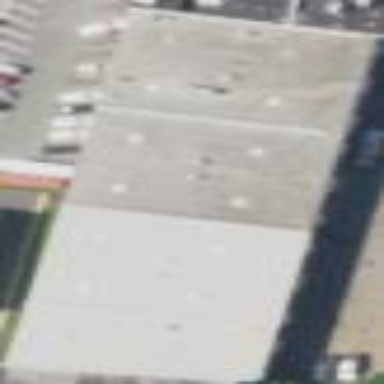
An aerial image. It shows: Commercial building.